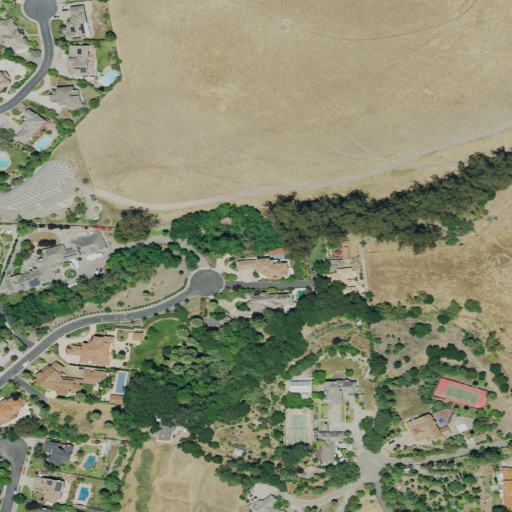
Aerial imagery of valley in California named Hidden Valley containing open development, low intensity development, grassland, medium intensity development, shrub, and mixed forest